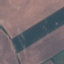
Land use / land cover: AnnualCrop